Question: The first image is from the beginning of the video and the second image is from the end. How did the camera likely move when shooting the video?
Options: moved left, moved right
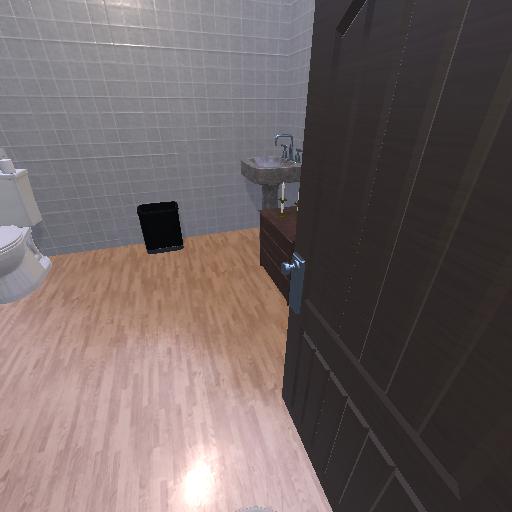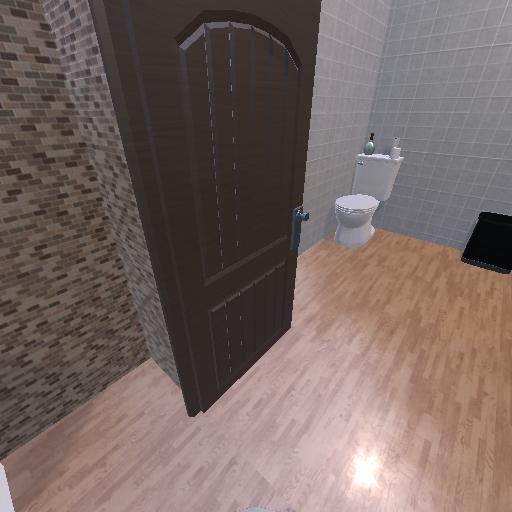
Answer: moved left